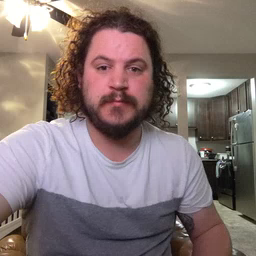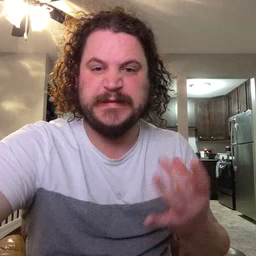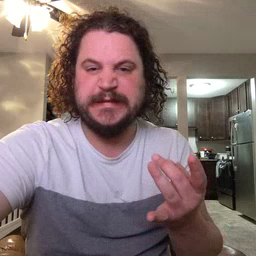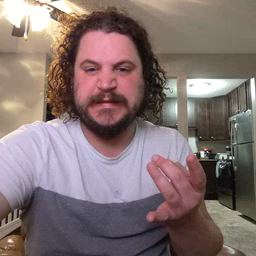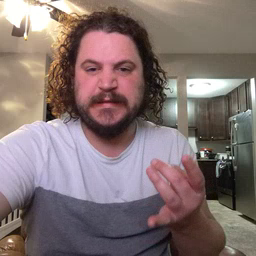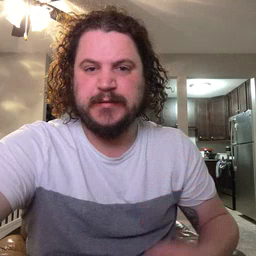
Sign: sticky